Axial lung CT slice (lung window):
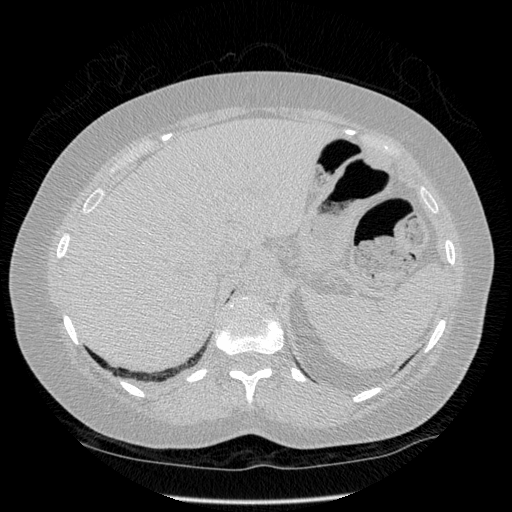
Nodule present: no